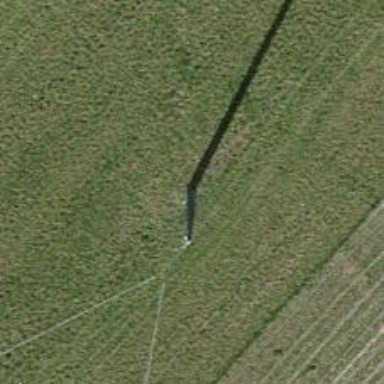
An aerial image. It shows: Communication mast tower.